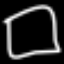
Label: square